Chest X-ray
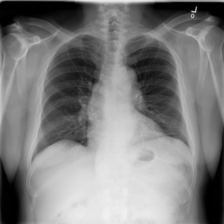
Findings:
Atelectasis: negative
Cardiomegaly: negative
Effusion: negative
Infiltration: negative
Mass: negative
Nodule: negative
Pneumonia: negative
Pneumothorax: negative
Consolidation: negative
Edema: negative
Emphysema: negative
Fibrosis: negative
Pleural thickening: negative
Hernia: negative